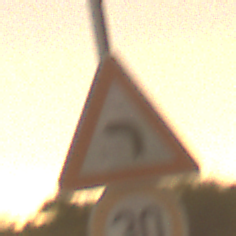
Verkehrszeichen: KurveLinks
Zusatzzeichen unten: Geschwindigkeit30
Umgebung: Outdoor, Nature
Tageszeit: Night
Wetter: Clear
Licht: Natural
Jahreszeit: NotSpecified
Kontrast: LowContrast